Question: I would like to display a data table at the bottom of the graph similar to this:

I have been trying the code in <URL> post but it does not run in my RStudio version 1.1.383.
The dataframe for the graph is:
'''
Pay.Quartiles = rep(c("lower", "lower.mid", "upper.mid", "upper"),2)
Gender = rep (c("Female", "Male"), each = 4)
Percentage = c(65.1,57.5,47.4, 41.3, 34.9, 42.5, 52.6, 58.7)
df = data.frame (Pay.Quartiles, Gender, Percentage)
'''
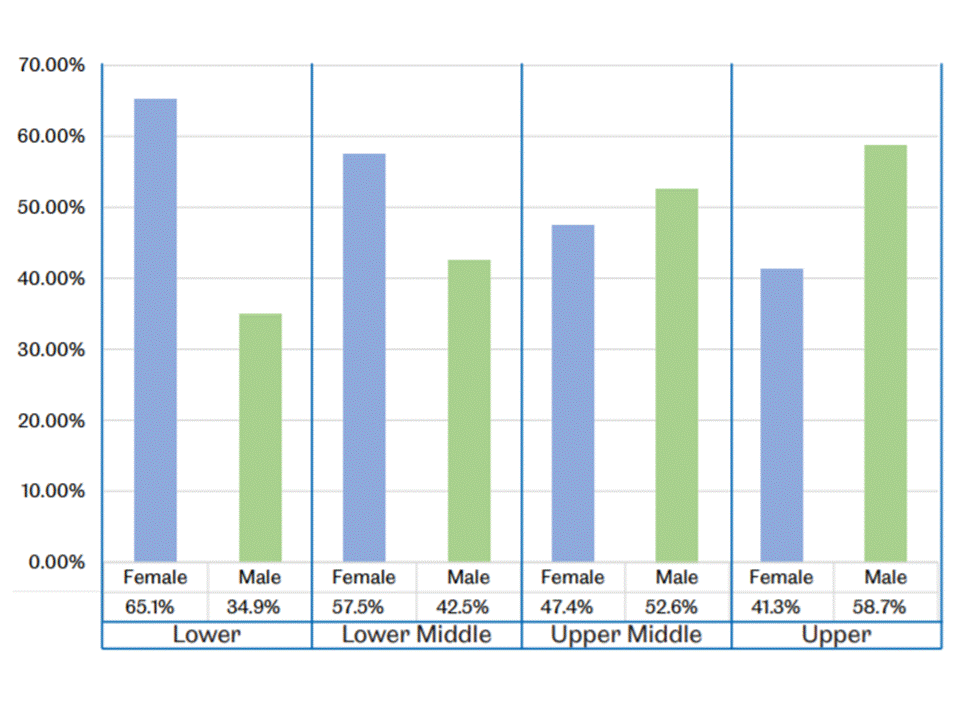
Answer: A combination of some data wrangling (to get better labels) and faceting with some strip placement tweaks should do the trick:
'''
library(hrbrthemes) # gitlab.com/hrbrmstr/hrbrthemes or github
library(ggplot2)
Pay.Quartiles <- rep(c("Lower", "Lower Middle", "Upper Middle", "Upper"), 2)
Gender <- rep(c("Female", "Male"), each = 4)
Percentage <- c(65.1,57.5,47.4, 41.3, 34.9, 42.5, 52.6, 58.7)/100
xdf <- data.frame (Pay.Quartiles, Gender, Percentage, stringsAsFactors=FALSE)
xdf$lab <- sprintf("%s
%s", Gender, scales::percent(Percentage))
ggplot(xdf) +
geom_col(
aes(lab, Percentage, fill = Gender),
width = 0.5, show.legend = FALSE
) +
facet_wrap(
~Pay.Quartiles, scales = "free_x", nrow = 1, strip.position = "bottom"
) +
hrbrthemes::scale_y_percent() +
hrbrthemes::scale_fill_ipsum() +
labs(x = NULL, y = NULL) +
hrbrthemes::theme_ipsum_rc(grid = "Y") +
theme(strip.placement = "outside") +
theme(strip.text = element_text(hjust=0.5)) +
theme(panel.spacing.x = unit(0.33, "lines"))
'''
<URL>